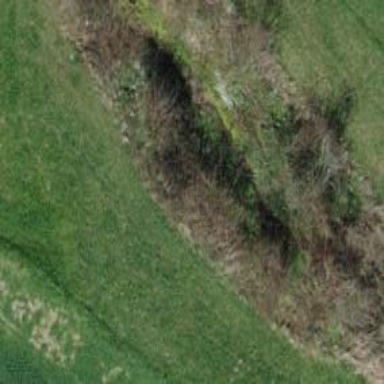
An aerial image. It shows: Ditch in the surroundings.